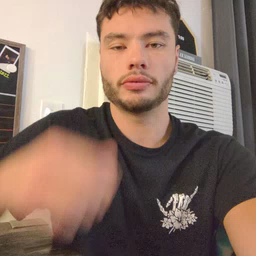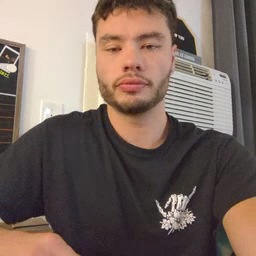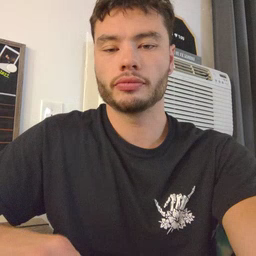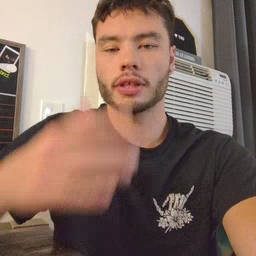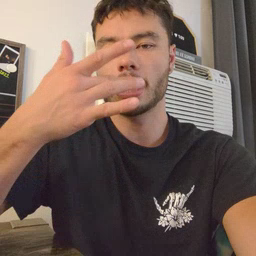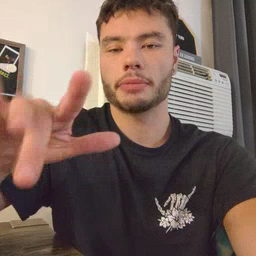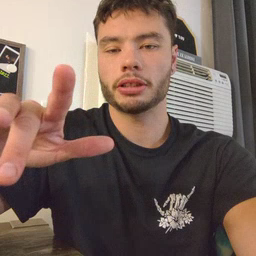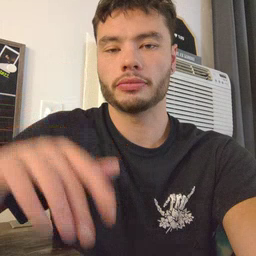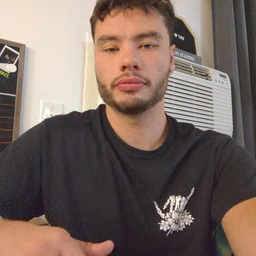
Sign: empty